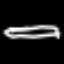
Label: pencil